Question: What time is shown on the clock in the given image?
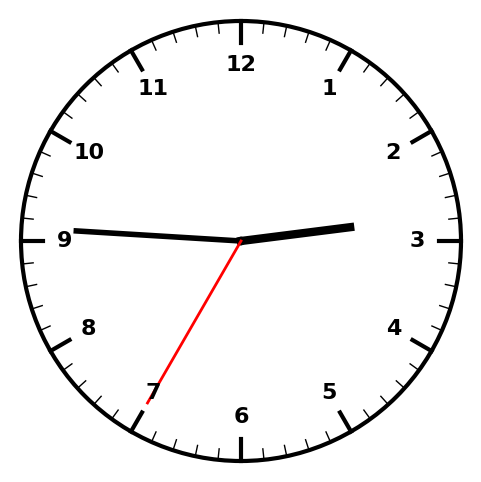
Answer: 02:45:35